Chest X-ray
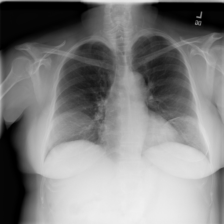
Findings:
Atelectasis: negative
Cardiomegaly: negative
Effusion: negative
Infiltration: negative
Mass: negative
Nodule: negative
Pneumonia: negative
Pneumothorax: negative
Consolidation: negative
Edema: negative
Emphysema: negative
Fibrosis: negative
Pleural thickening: negative
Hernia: negative